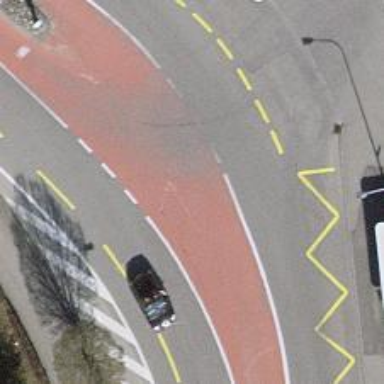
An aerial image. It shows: Tertiary road with designated cycle lane.